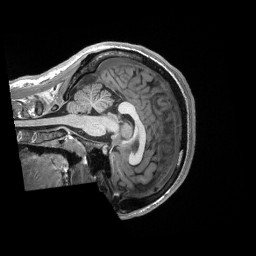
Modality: T1w
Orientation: sagittal
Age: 19
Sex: male
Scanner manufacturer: siemens
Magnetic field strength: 3 T
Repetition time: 2.3 s
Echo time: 0.00298 s